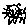
Label: cat